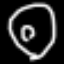
Label: donut